Interaction volume radius: 10 \u00c5
Interaction volume height: 25 \u00c5
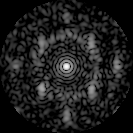
Disorder parameter: 0.6306